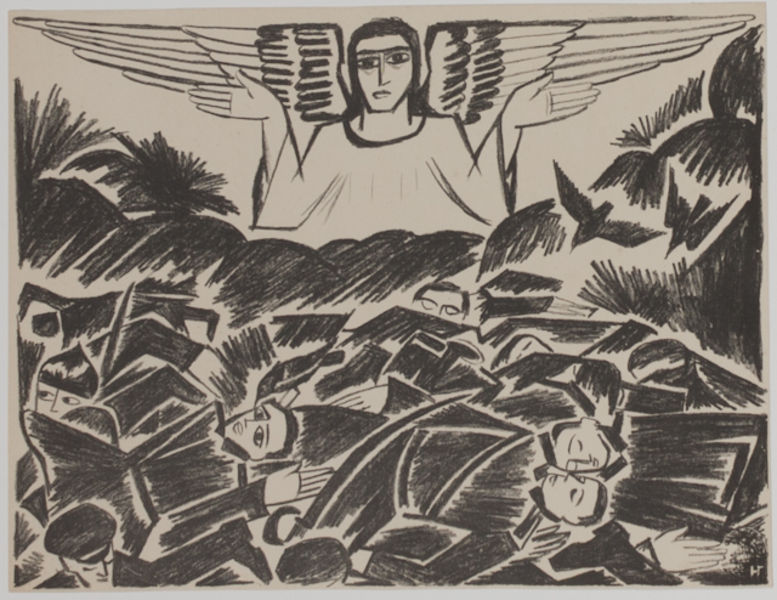
Titel: The Mass Grave, The Mass Grave
Künstler: Natal'ia Sergeevna Goncharova
Standort: Amherst (Massachusetts, USA)
Institution: Mead Art Museum, Amherst College
Schlagwörter: feathers, hands, people, religious, white, black, dark, expressionism, face, nose, print, woodcut, angel, clouds, heaven, hell, sky, field, head, waves, young, german, death, eyes, helmet, flat, drawing, paper, black and white, cubist, mouth, expressionist, sketch, birds, faces, wings, dead, jesus, prayer, pencil, religion, futurism, war, dove, doves, god, christ, charcoal, sleep, mexico, hatching, pray, body, scary, bodies, russian, heads, hed, crow, swallows, nigger, religios, battlefield